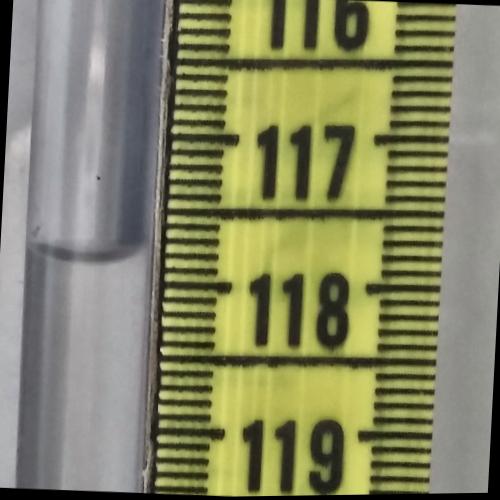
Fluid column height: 117.8 cm